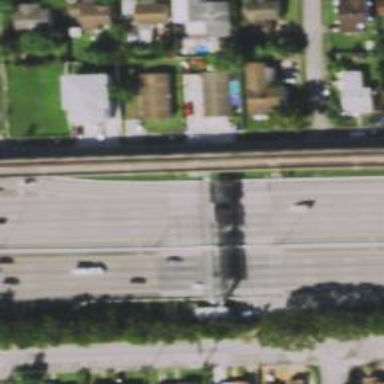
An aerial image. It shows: Toll gantry on the road.